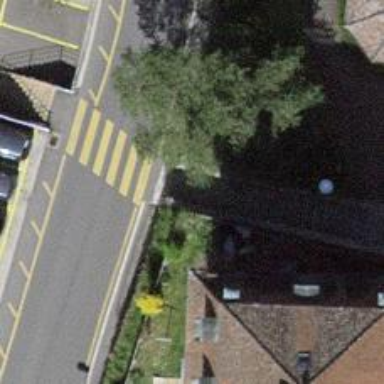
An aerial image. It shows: Set of steps on the road.